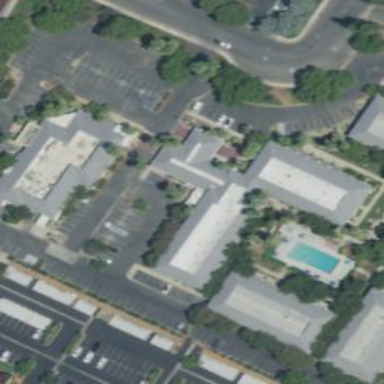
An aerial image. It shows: Hotel building.